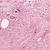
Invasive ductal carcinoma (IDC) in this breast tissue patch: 0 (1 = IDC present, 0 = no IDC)